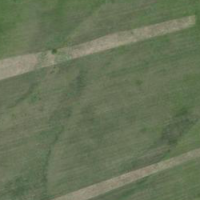
EUNIS habitat code: 23
Species observed at this site:
Aphantopus hyperantus
Maniola jurtina